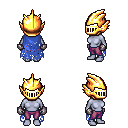
a pixel art fantasy rpg character, female body template, dark elf, purple skin, blue tattered cape, magenta pants, ruby red parted hairstyle, gold helm, metal gloves, four views (front, back, left, right), 2x2 character sprite sheet, small pixel art, hard edges, no anti-aliasing